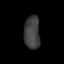
Tissue: lung
Cell type: Epithelial cells
Senescence score: 0.2313
Nuclear area (px): 508
Mean DAPI intensity: 64.64